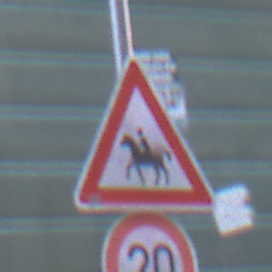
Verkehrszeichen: ReiterRechts
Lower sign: Geschwindigkeit20
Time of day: MorningAfternoon
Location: Outdoor (Urban)
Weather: PartlyCloudy
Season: NotSpecified
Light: Natural